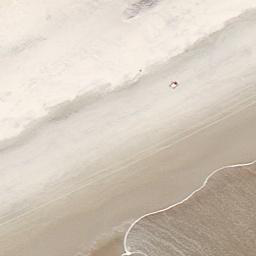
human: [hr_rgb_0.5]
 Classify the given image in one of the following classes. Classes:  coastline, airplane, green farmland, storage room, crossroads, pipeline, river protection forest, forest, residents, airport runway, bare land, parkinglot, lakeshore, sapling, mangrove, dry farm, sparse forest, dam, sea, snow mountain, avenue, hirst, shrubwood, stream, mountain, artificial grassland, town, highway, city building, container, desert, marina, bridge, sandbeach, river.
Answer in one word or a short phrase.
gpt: sandbeach